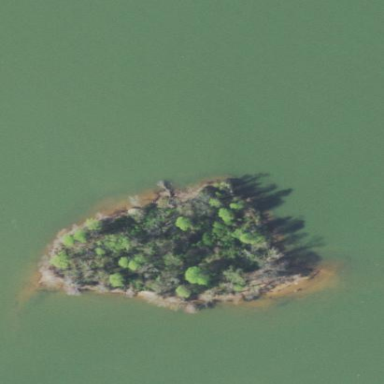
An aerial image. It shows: Image showing island.